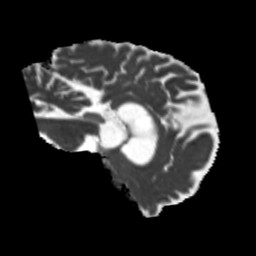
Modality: MD
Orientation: sagittal
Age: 51
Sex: female
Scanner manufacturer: siemens
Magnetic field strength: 3 T
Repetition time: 5.25 s
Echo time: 0.08 s